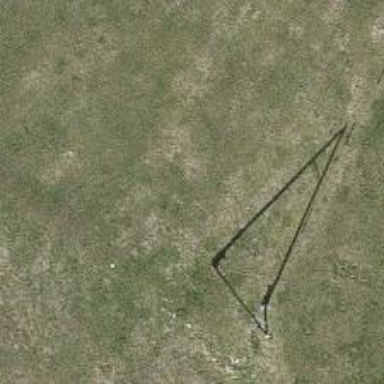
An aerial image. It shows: Minor power line with three cables.